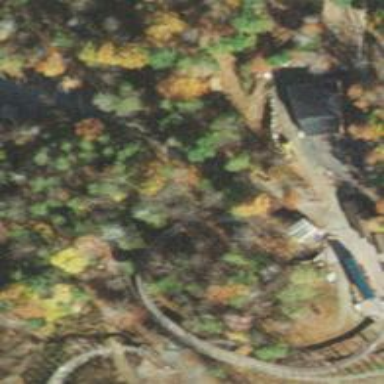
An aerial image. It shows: Miniature railway.